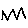
Label: zigzag